Question: I want to draw a Chevron button

in a custom dialog form and I'm wondering if exist a State and Part constant to be used with the <URL> function or I must draw this kind of button manually?
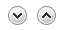
Answer: The closest I can find for XP is
'ThemeServices.DrawElement(Canvas.Handle, GetElementDetails(tebNormalGroupExpandNormal), Rect(10, 100, 100, 200));'

or
'EBP_NORMALGROUPEXPAND' using DrawThemeBackground directly. However this draws a double arrow (on XP at least)
However later windows versions also have TDLG_EXPANDOBUTTON, which is what you want judging by the image at <URL>
Thanks to <URL>
See also his utility at <URL>
Ideally I would use the second version if available, but fall back to the first on XP.